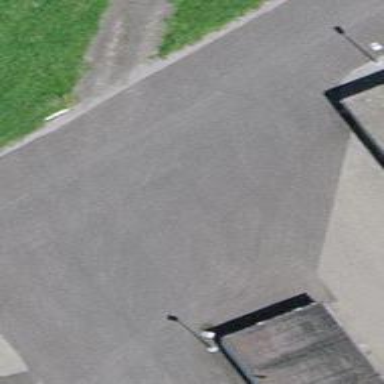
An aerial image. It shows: Driveway leading to service road.